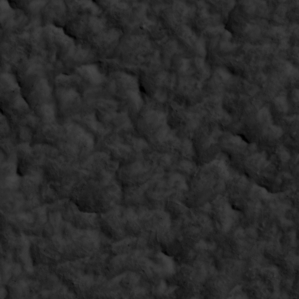
Label: non_frost